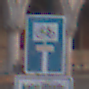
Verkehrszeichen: SackgasseRadverkehrDurchlaessig
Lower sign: HinweisGeaenderteVorfahrtVerkehrsfuehrungVerkehrsregelung3
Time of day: SunriseSunset
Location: Outdoor (Urban)
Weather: Clear
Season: NotSpecified
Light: Natural